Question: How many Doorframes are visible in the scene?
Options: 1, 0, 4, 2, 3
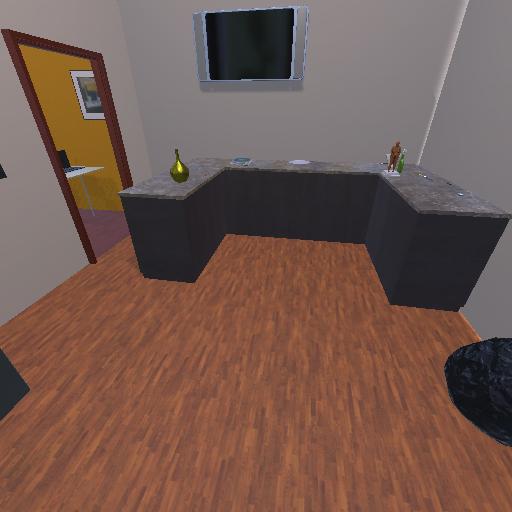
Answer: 1